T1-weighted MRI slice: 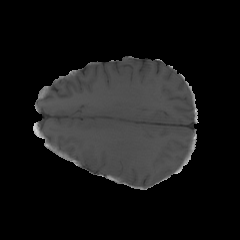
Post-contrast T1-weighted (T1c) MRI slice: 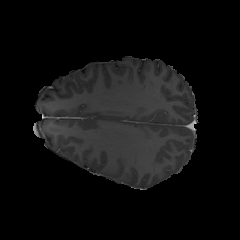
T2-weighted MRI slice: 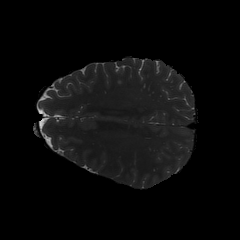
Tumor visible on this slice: no